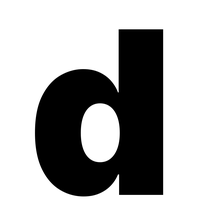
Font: Inter_Black